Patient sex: F
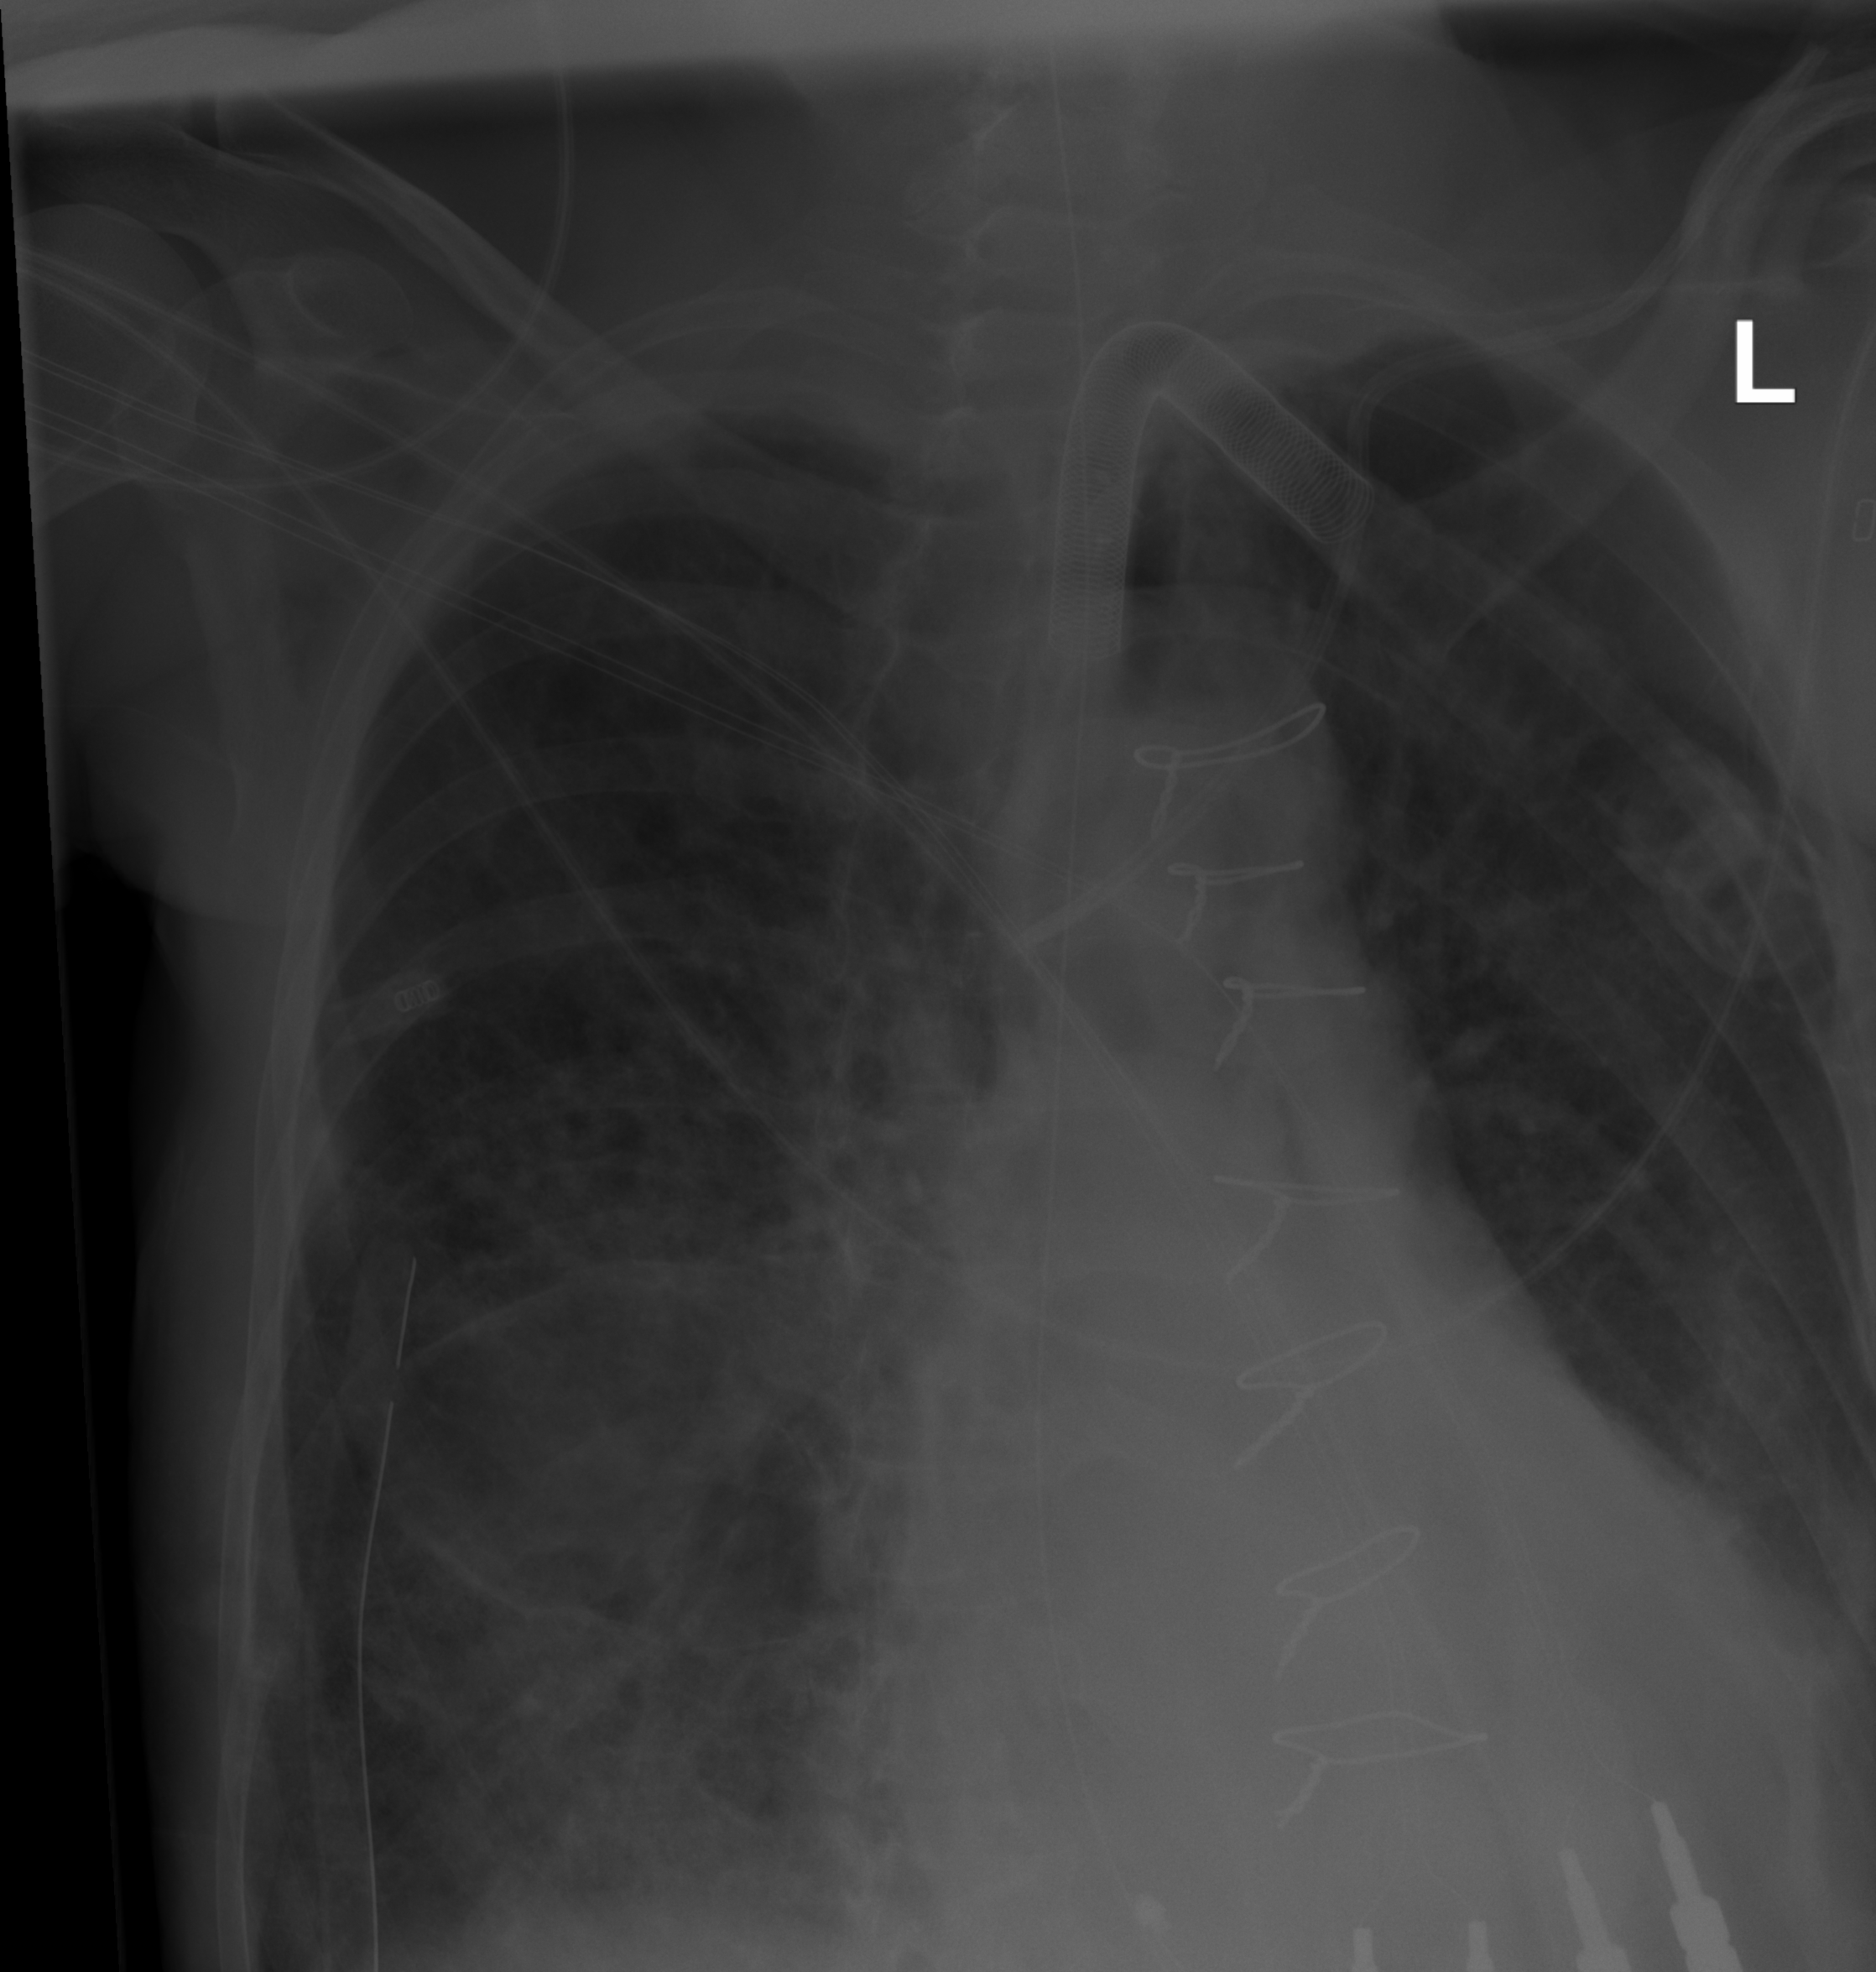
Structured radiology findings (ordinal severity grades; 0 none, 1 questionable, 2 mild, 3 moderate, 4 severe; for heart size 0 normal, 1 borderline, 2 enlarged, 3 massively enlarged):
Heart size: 2
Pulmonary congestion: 2
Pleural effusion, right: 0
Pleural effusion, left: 3
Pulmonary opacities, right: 0
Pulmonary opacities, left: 0
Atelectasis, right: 2
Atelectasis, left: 2